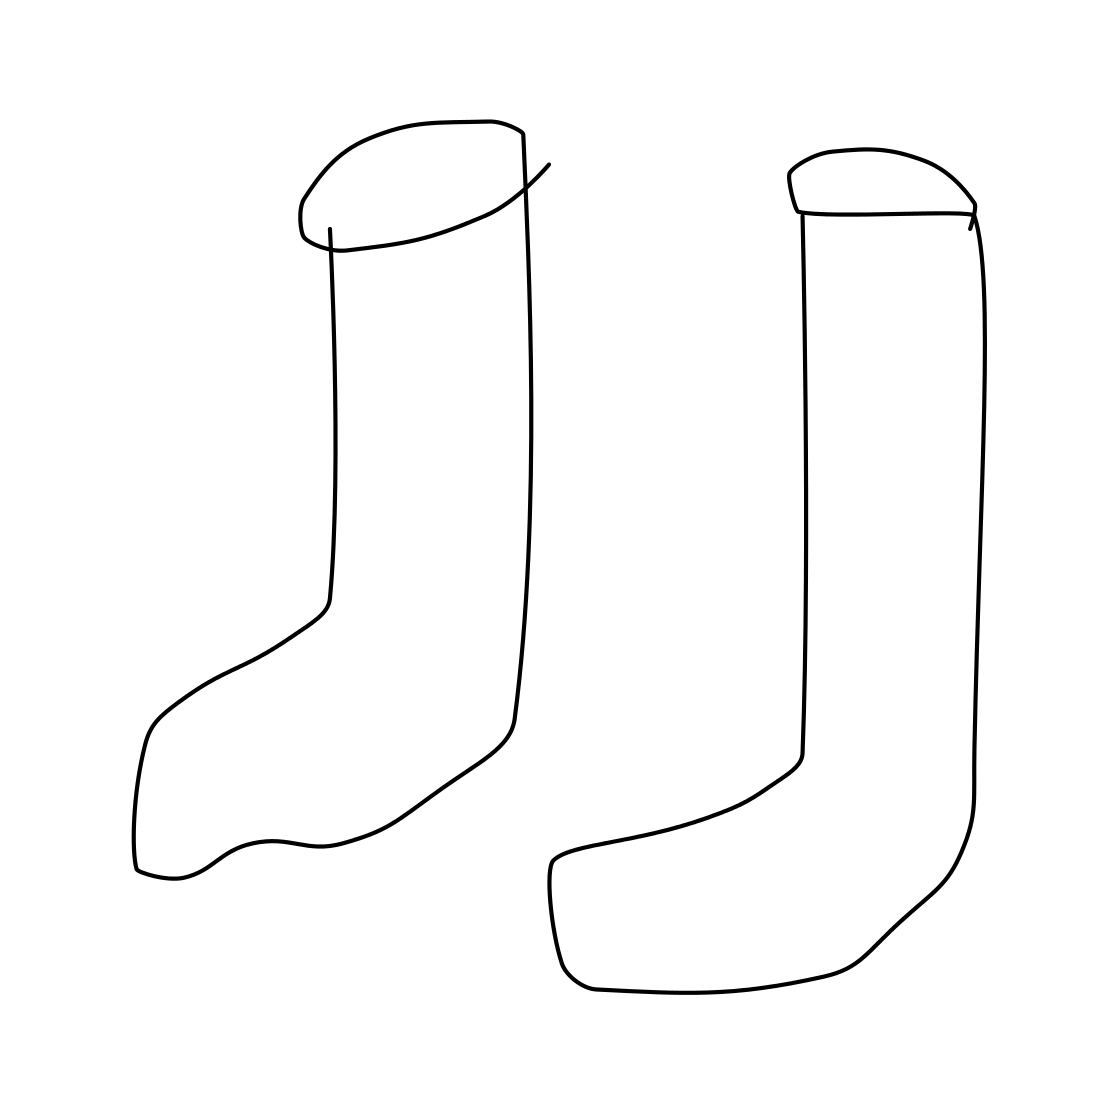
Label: socks